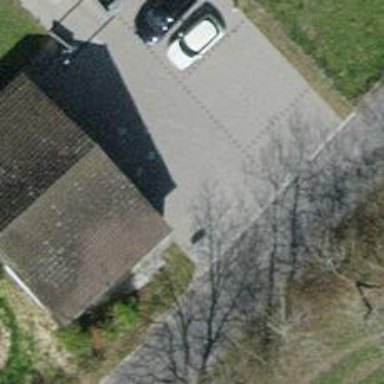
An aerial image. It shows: Gate.